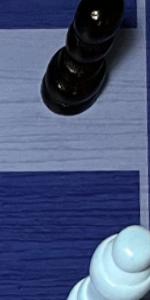
Label: Empty